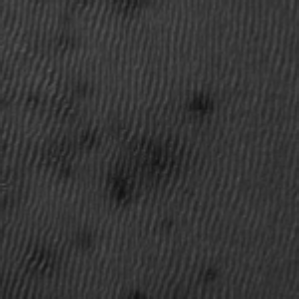
Label: frost